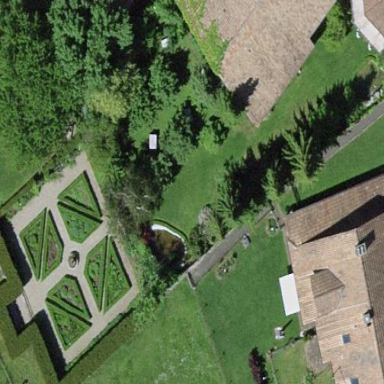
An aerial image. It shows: Garden that is leisure land.